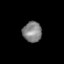
Tissue: prostate
Cell type: T cells
Senescence score: 0.3395
Nuclear area (px): 378
Mean DAPI intensity: 131.032